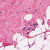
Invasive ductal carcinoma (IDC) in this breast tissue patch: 0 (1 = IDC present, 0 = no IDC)